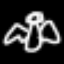
Label: angel